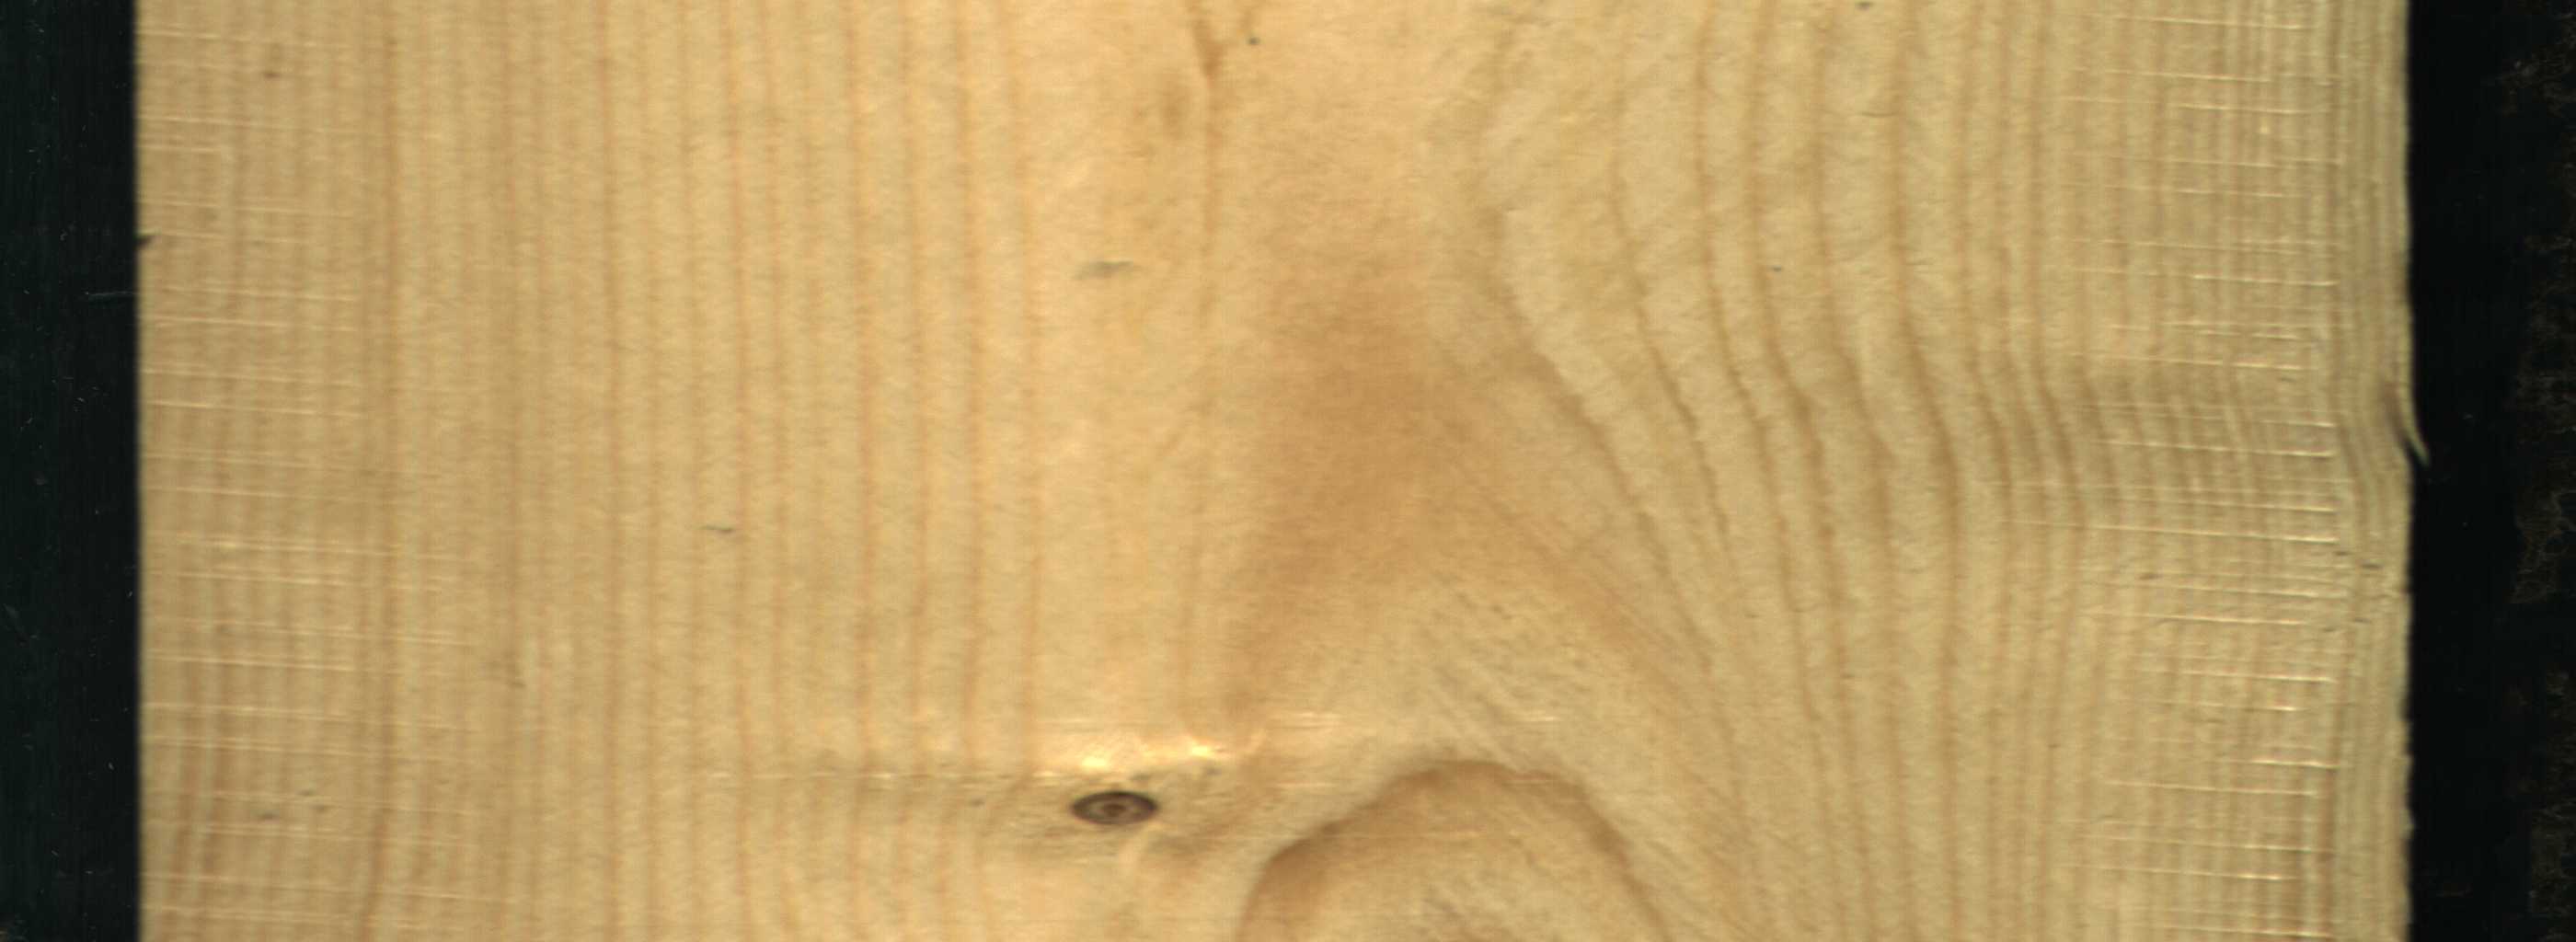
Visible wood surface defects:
Live_Knot